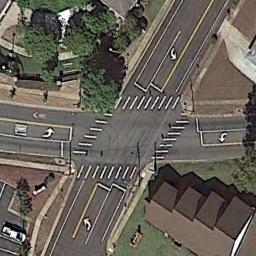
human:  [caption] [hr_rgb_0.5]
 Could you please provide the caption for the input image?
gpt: There are numerous different shapes of buildings beside the intersection .

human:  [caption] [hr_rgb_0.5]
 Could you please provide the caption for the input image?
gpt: There are many houses with brown roofs and many trees around the intersection .

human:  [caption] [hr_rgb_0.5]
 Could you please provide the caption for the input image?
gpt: There are arrows on the ground at the intersection .

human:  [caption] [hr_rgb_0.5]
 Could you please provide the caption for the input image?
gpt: There are some green trees and a brown building beside the intersection .

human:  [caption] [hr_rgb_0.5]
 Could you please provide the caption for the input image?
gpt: A tilted intersection without cars is between some houses and clearings .